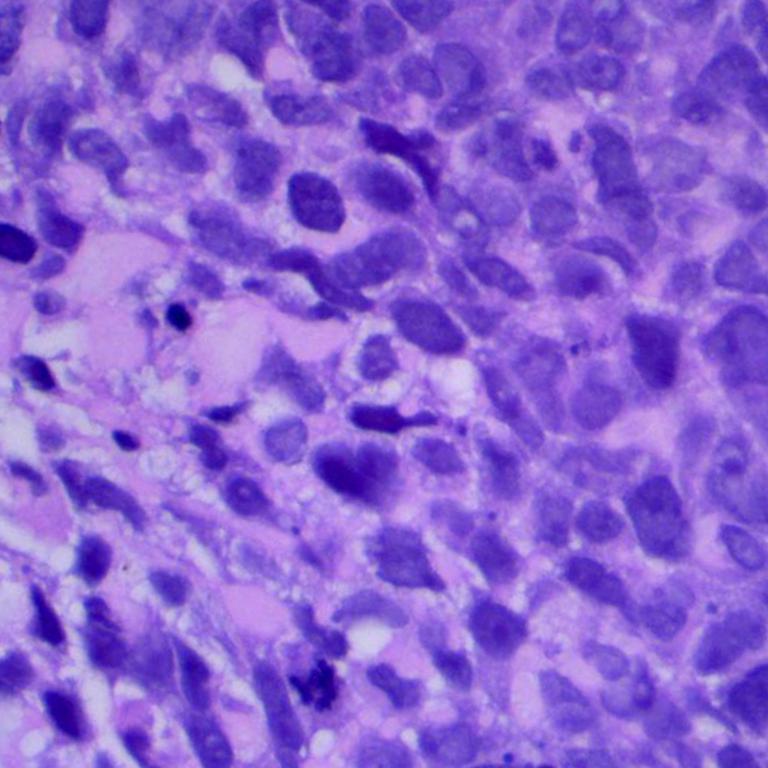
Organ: lung
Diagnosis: squamous carcinomas